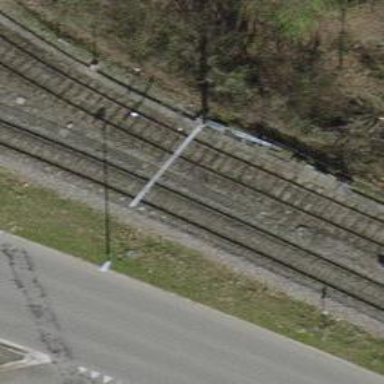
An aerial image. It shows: Light rail with electrified contact line. It has 1 track and is located in service yard.